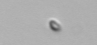
Label: nanoplankton_mix